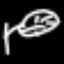
Label: leaf